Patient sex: M
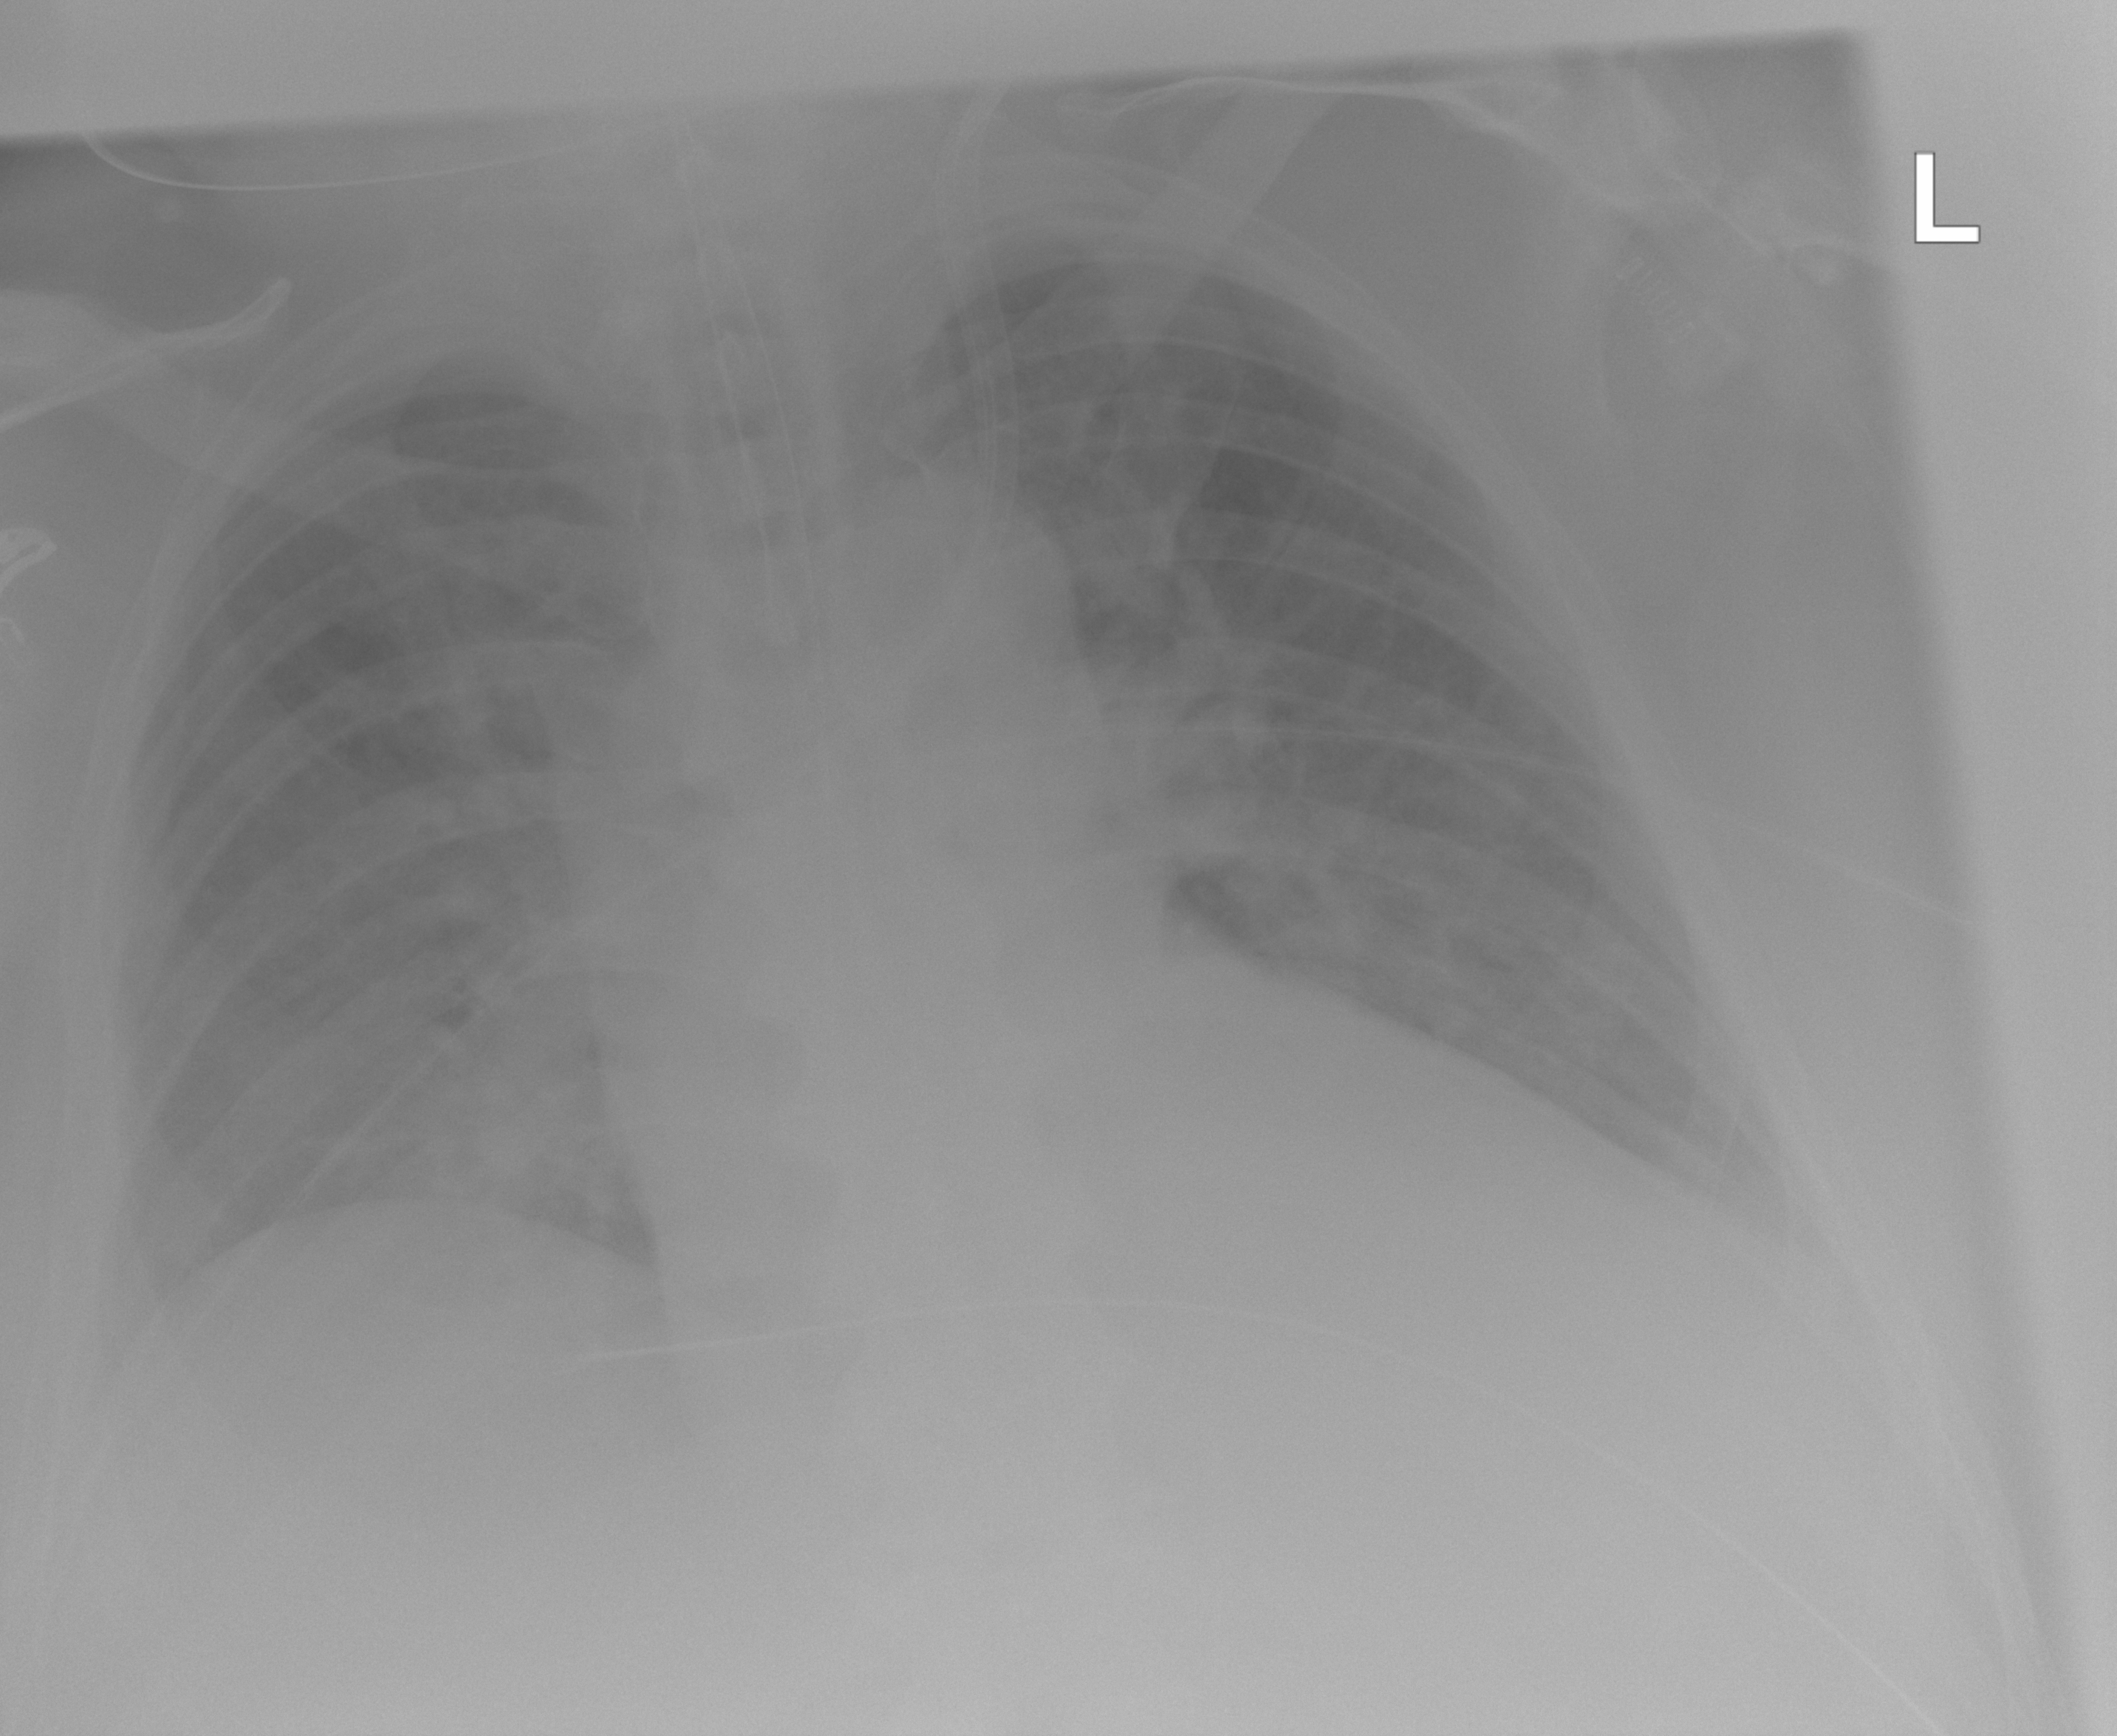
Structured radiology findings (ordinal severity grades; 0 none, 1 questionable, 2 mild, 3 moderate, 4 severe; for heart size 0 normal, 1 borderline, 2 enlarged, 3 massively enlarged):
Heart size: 2
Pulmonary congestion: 0
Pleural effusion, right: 0
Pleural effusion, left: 0
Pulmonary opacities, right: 3
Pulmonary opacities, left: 2
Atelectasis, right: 2
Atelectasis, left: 2